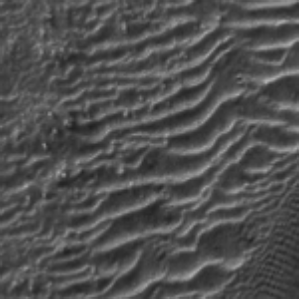
Label: frost